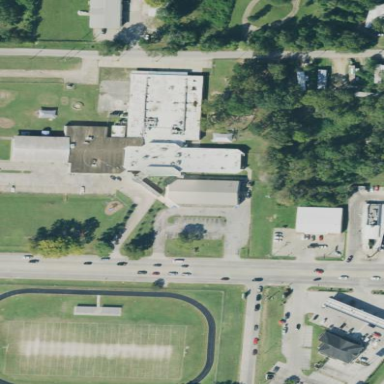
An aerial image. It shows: School building.